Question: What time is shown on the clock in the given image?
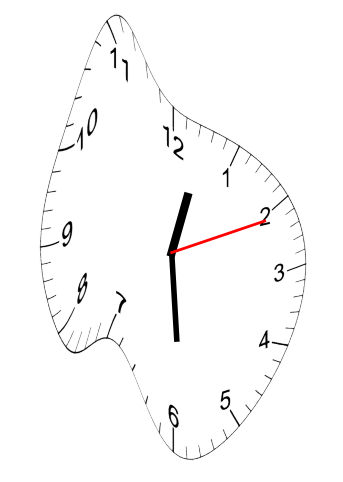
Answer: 12:29:11